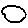
Label: cloud